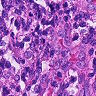
Metastatic tissue present: no